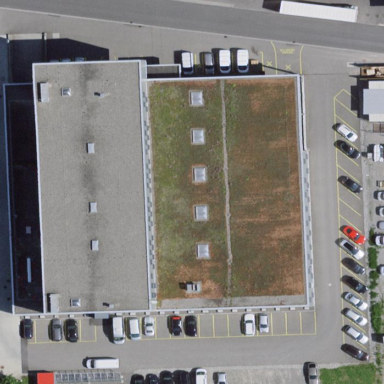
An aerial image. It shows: Parking area with surface.